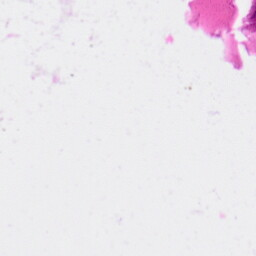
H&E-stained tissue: Skin